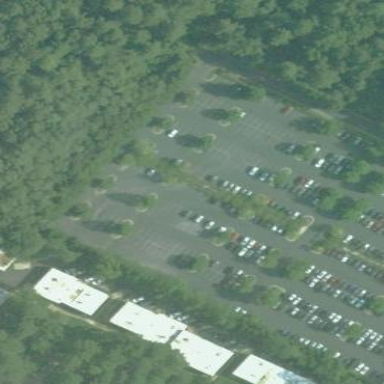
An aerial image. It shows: Multi-storey parking facility.